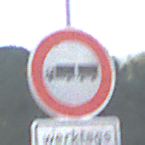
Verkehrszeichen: VerbotLastkraftwagenMitAnhaenger
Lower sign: ZeitangabenMitBeschraenkungAufWochentage7
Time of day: SunriseSunset
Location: Outdoor (Nature)
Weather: Clear
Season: NotSpecified
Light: Natural